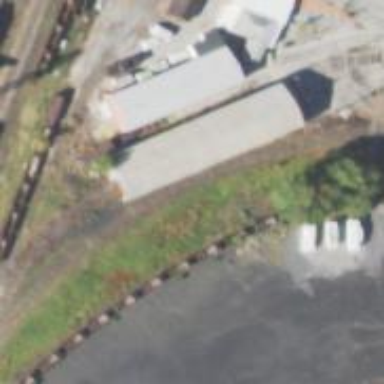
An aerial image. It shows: Preserved rail spur service.